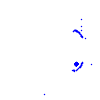
Particle: electron